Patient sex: F
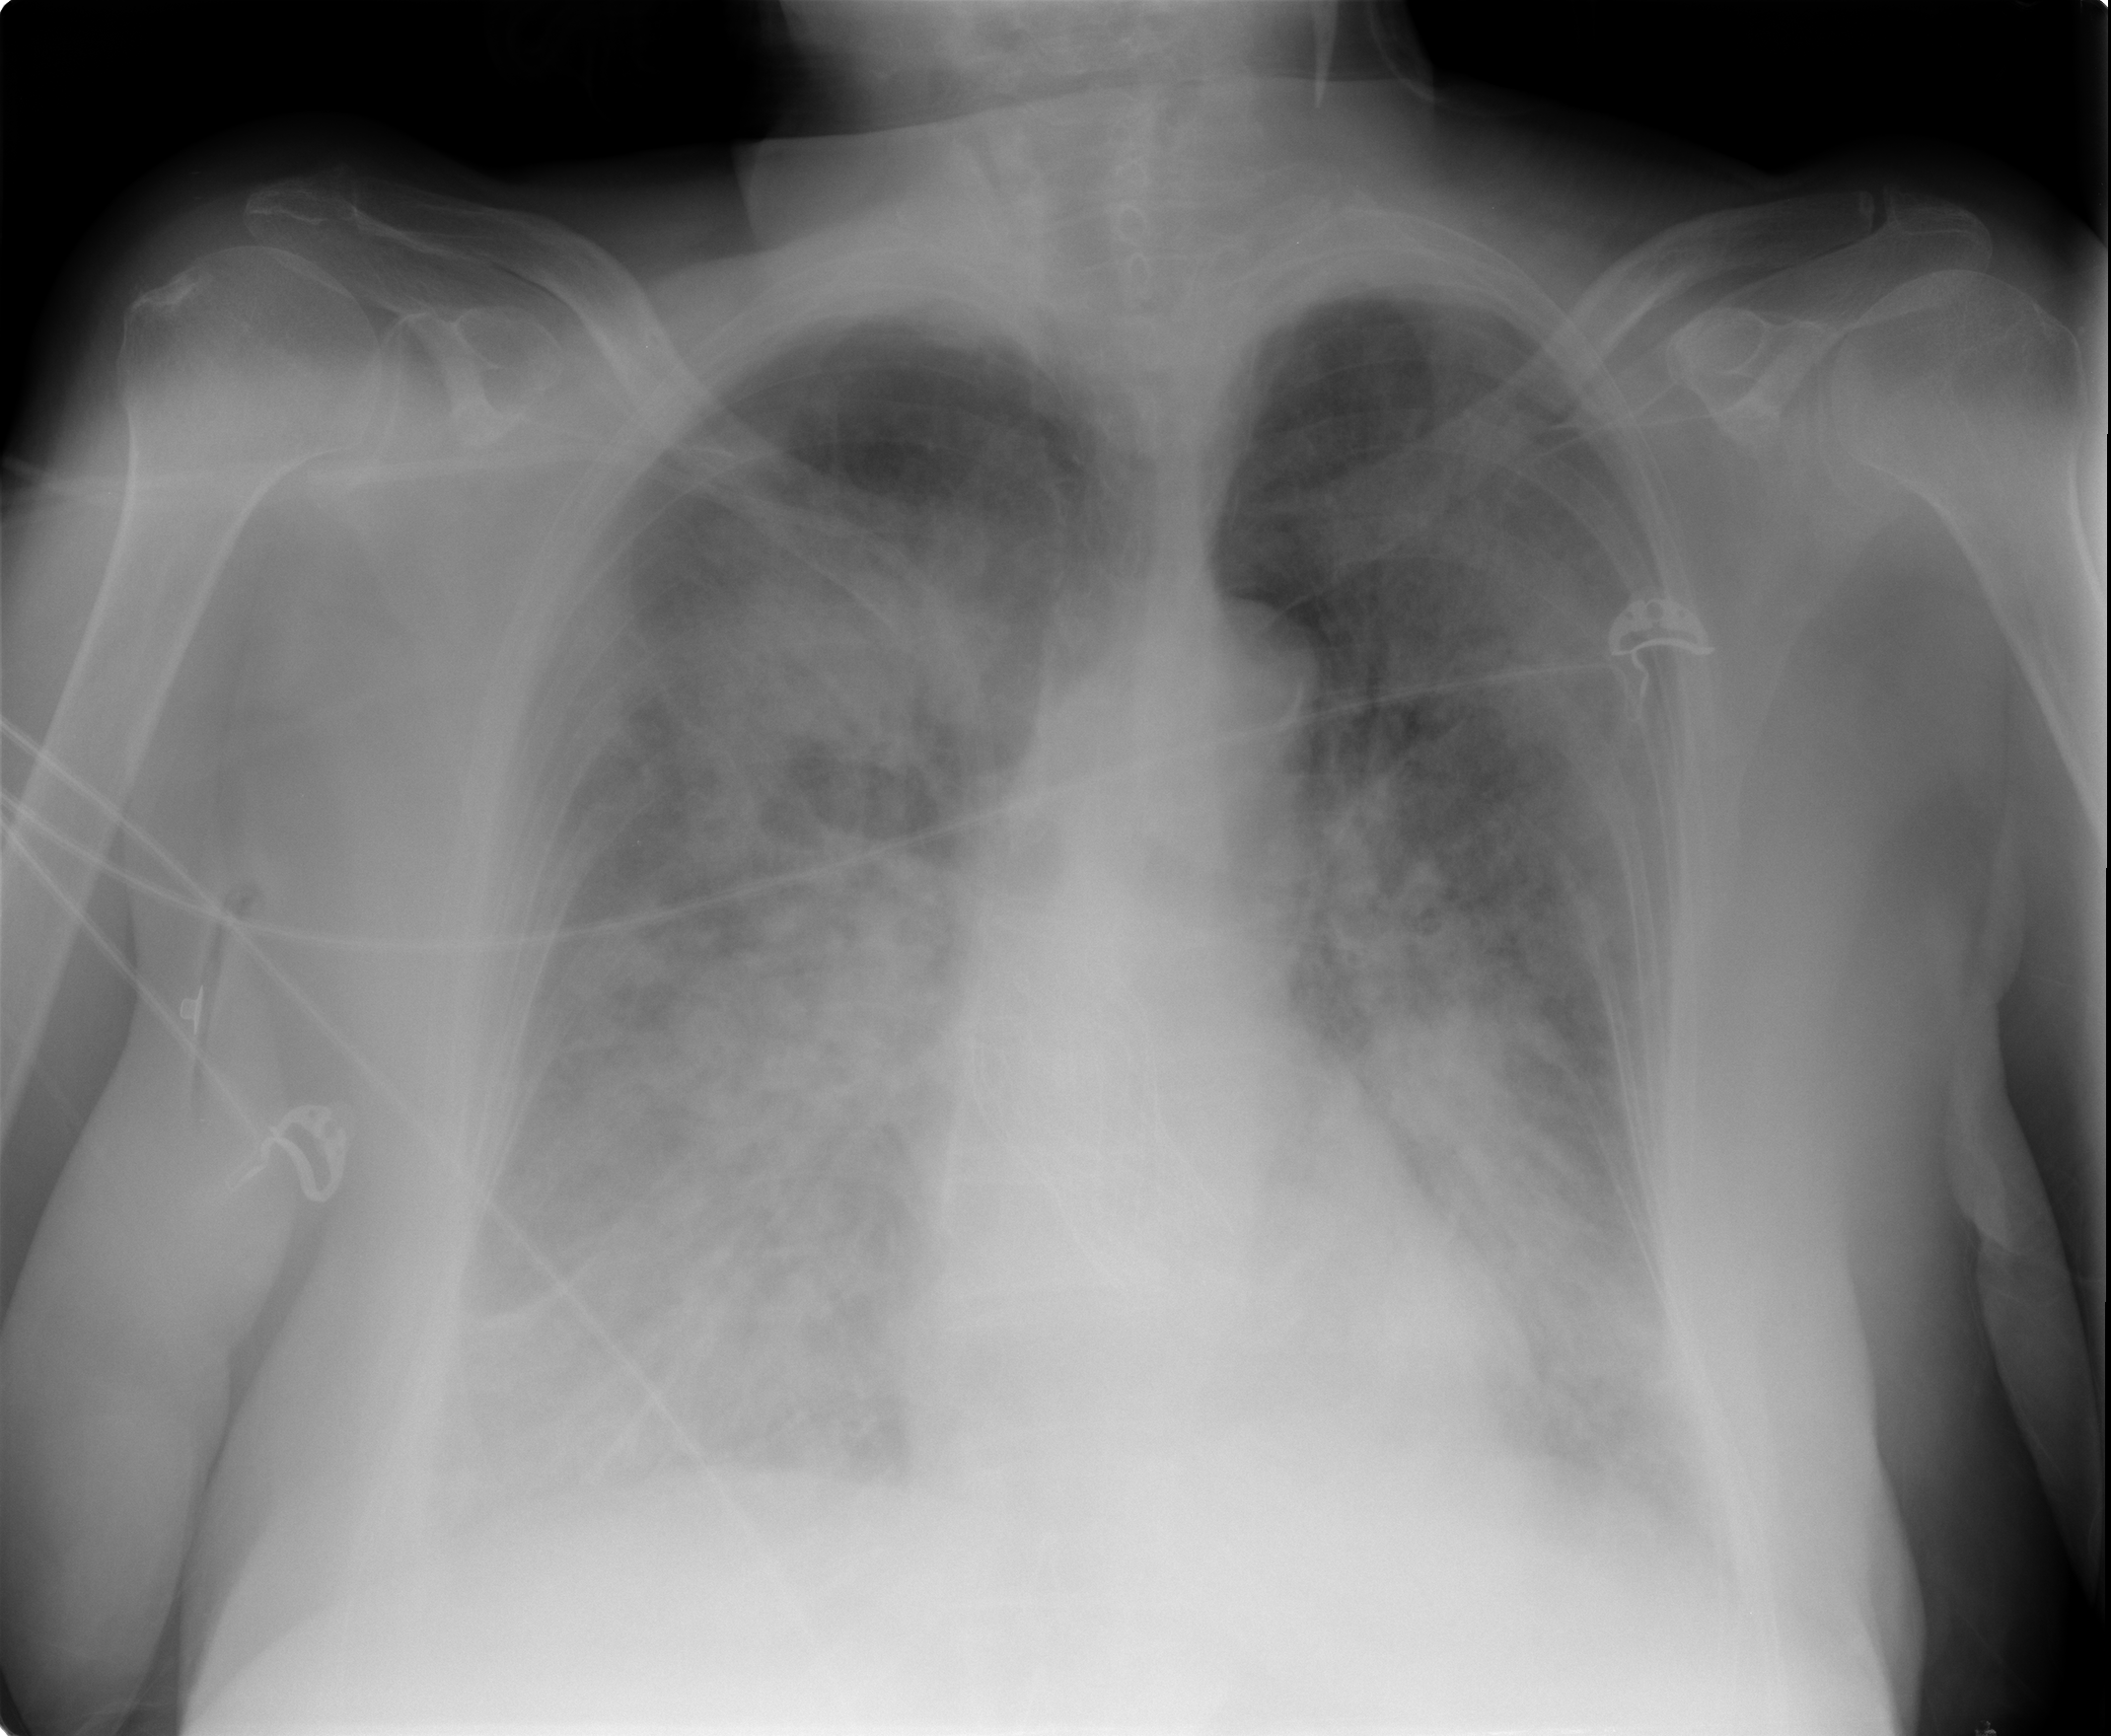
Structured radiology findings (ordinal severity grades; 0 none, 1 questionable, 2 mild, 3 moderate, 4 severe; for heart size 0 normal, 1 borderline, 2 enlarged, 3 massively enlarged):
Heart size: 1
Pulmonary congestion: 4
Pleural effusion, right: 2
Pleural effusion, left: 2
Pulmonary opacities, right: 3
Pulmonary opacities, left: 3
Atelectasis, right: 2
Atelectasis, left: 2